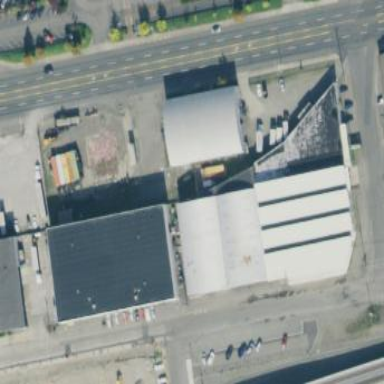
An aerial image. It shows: Industrial building.